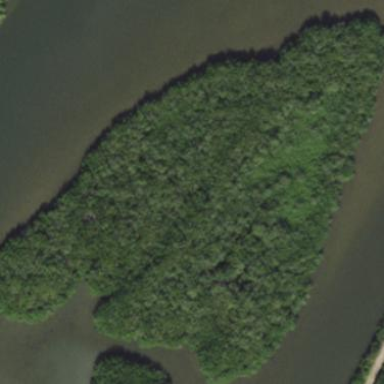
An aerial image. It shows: Islet.